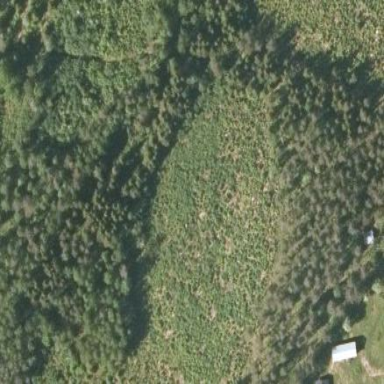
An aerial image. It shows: Clearcut man-made area surrounded by scrub vegetation.